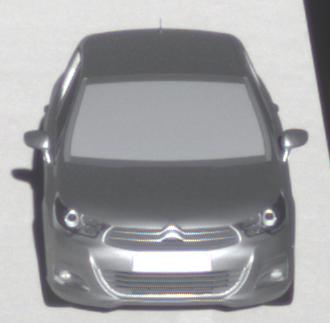
Make: Citroen
Model: C4 VTi 95
Detailed model: C4 (II)
Model produced from: 2012/08
Model produced until: 2013/06
Doors: 5
Color: gray
Road condition: dry road
Daytime: sunrise or sunset
Contrast: high contrast